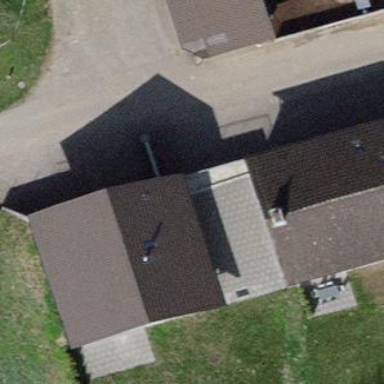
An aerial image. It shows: View of roof of building.